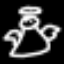
Label: angel